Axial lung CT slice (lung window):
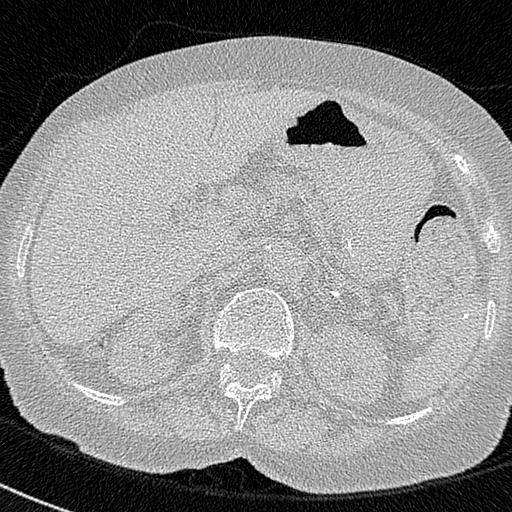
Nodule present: no